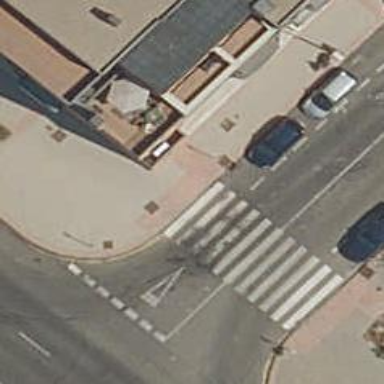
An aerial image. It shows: Zebra crossing on the road.